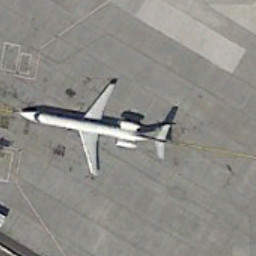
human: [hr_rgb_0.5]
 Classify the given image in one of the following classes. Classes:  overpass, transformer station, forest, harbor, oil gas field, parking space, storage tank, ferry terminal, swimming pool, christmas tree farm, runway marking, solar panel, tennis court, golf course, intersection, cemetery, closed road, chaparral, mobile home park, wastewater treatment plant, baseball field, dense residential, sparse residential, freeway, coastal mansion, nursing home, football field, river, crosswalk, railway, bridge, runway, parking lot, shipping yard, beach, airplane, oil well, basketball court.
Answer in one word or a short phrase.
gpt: airplane